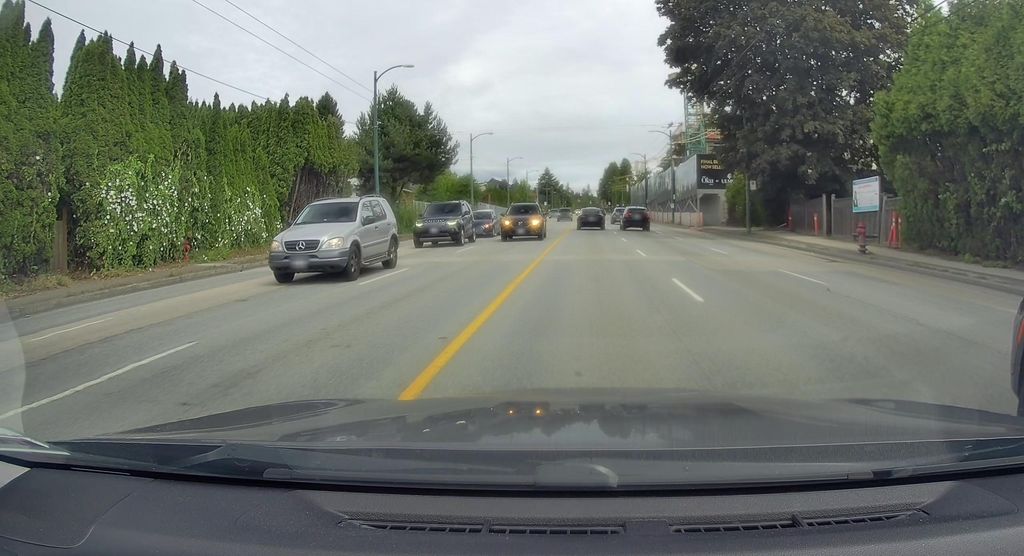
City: vancouver